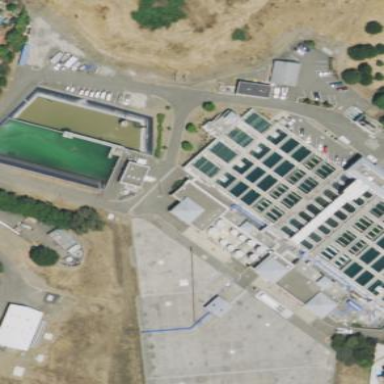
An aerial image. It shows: Man-made water works facility.